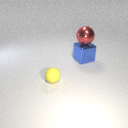
large red metal sphere above large blue metal cube